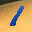
Label: 1